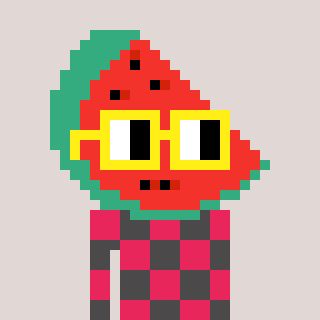
a pixel art character with square yellow glasses, a watermelon-shaped head and a grayscale-colored body on a warm background